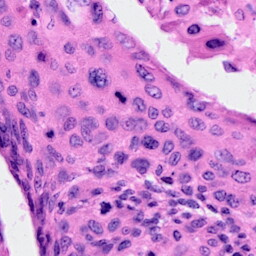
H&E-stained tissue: Cervix